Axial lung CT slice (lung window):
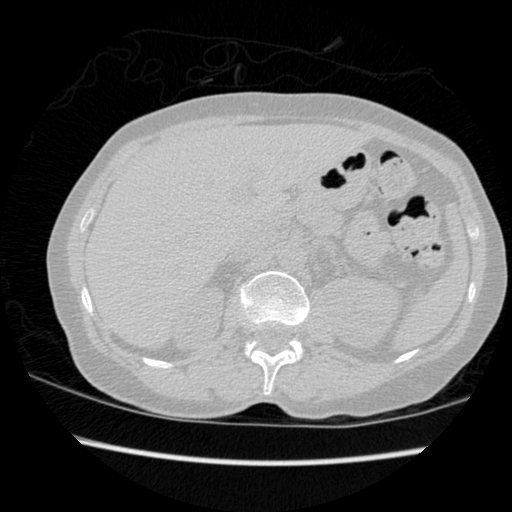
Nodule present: no